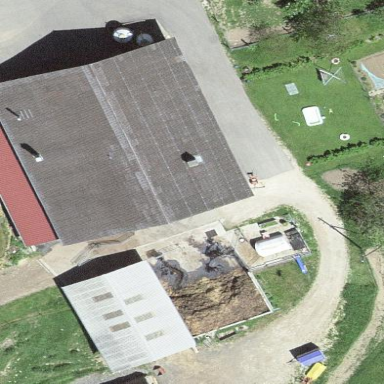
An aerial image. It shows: Farmyard area.